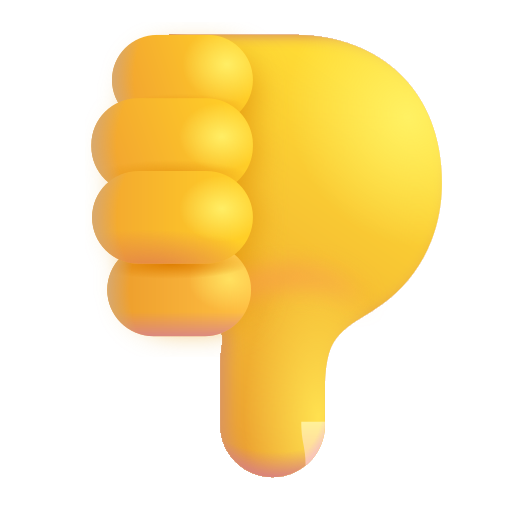
thumbs down color default